Question: What I want to do is get the middle of each half of my number.
So what I have already created is a way to get the middle of the number (The median in math terms) here;
'''
public static String Find_Median()
{
double Size = list.Count;
double Final_Number = 0;
if (Size % 2 == 0)
{
int HalfWay = list.Count / 2;
double Value1 = Convert.ToDouble(list[HalfWay - 1].ToString());
double Value2 = Convert.ToDouble(list[HalfWay - 1 + 1].ToString());
double Number = Value1 + Value2;
Final_Number = Number / 2;
}
else
{
int HalfWay = list.Count / 2;
double Value1 = Convert.ToDouble(list[HalfWay].ToString());
Final_Number = Value1;
}
return Convert.ToString(Final_Number);
}
'''
That gets the exact middle number of all the numbers in the list, even if its got to middle it does that math also.
I want to do that on both sides; here's an example;
'''
3 2 1 4 5 6
'''
The middle (median) of that list is 3.5.
I want to use math to find 2, which is between the start and the middle of the equation. also known as Q1 in the IQR. I also want to know how I can find the middle number between the median (middle) and the end, which is 5.

I.E. So i can find 70,80 and 90 with code.
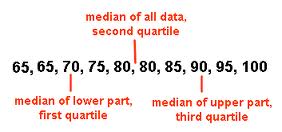
Answer: Run the same metod on the following lists:
'''
list1 = list.Where(x => x < Median)
list2 = list.Where(x => x > Median)
'''
'Find_Median(list1)' will return first Quartile,
'Find_Median(list2)' will return third Quartile